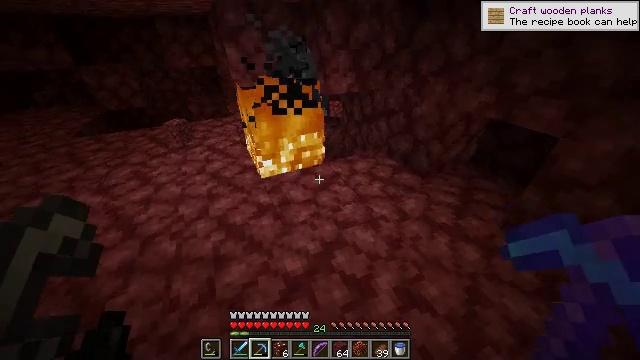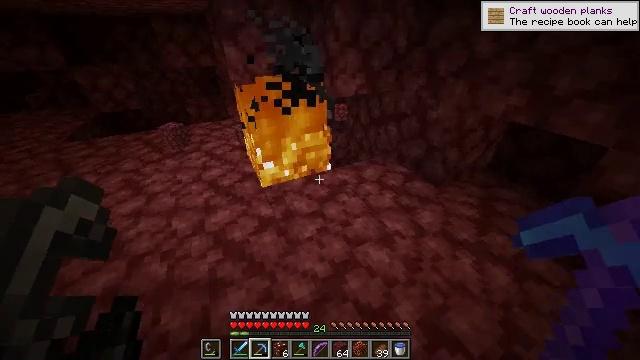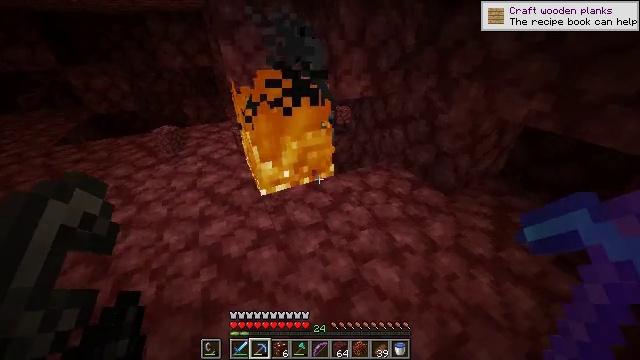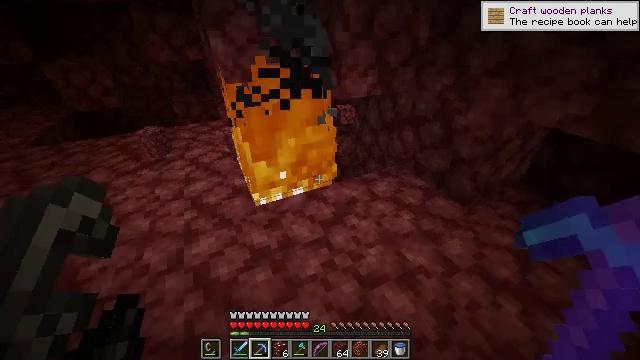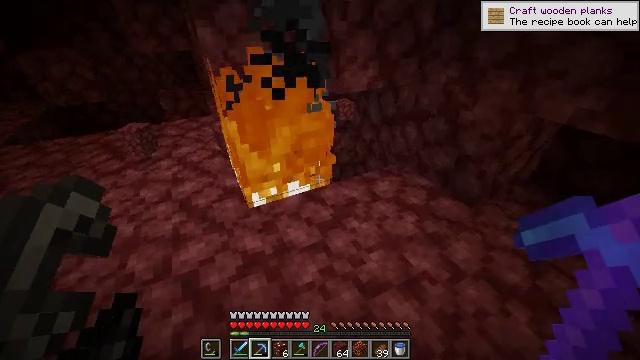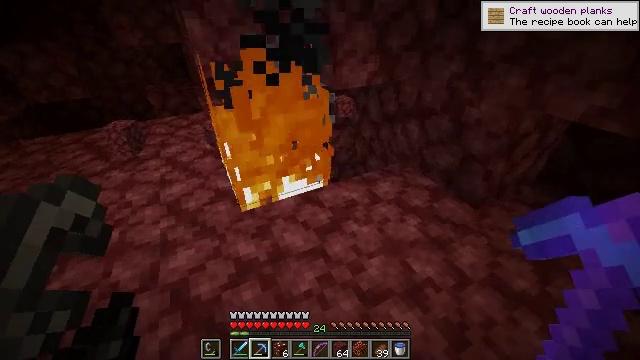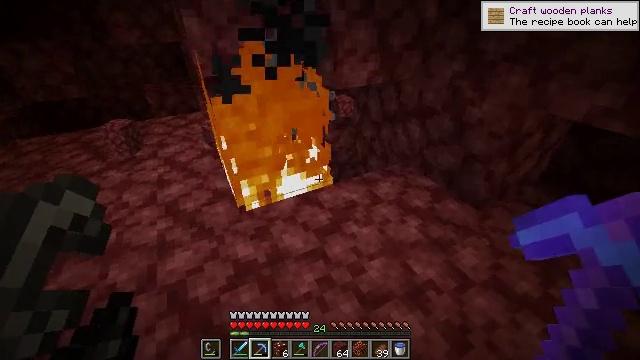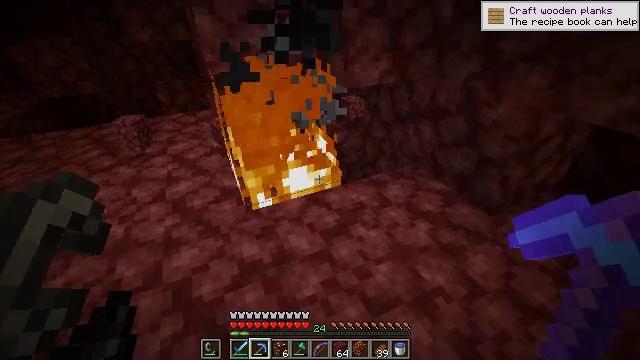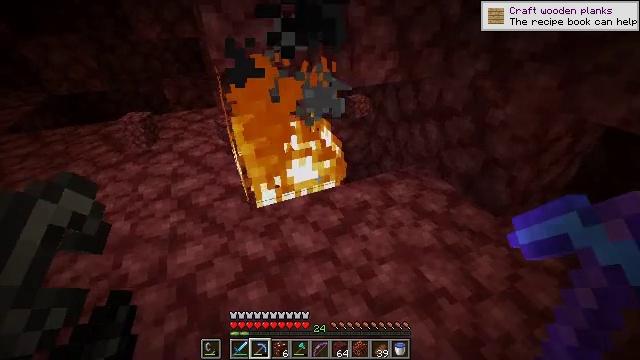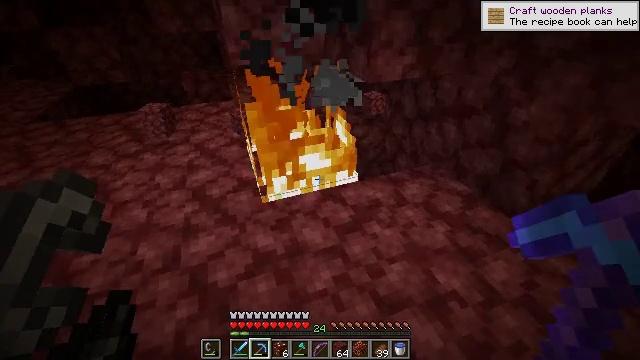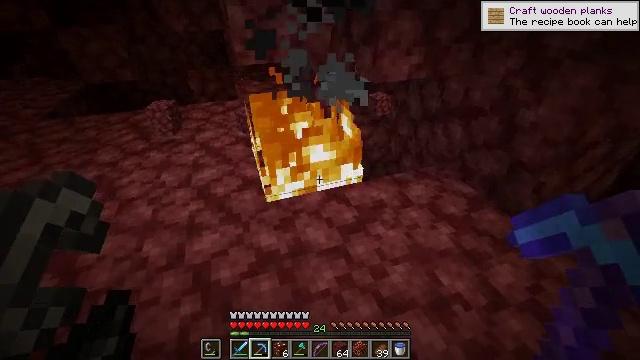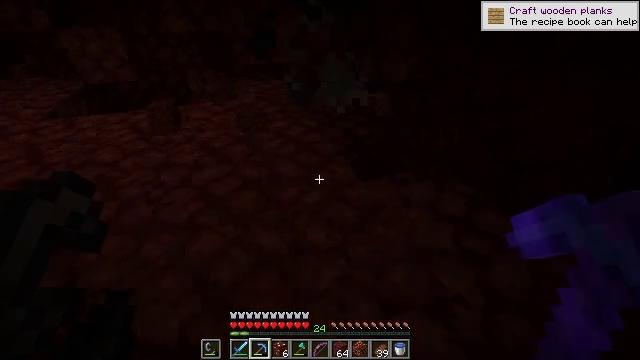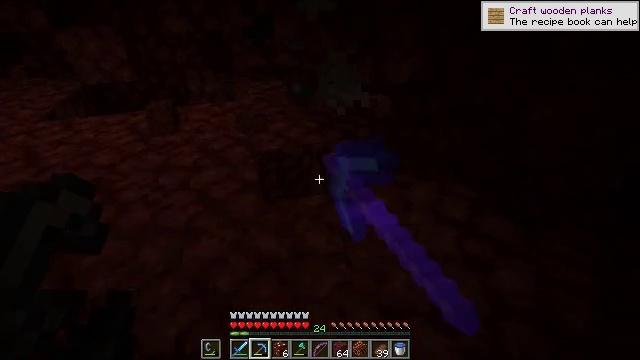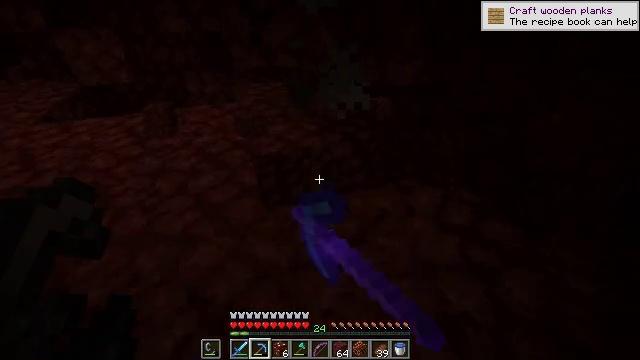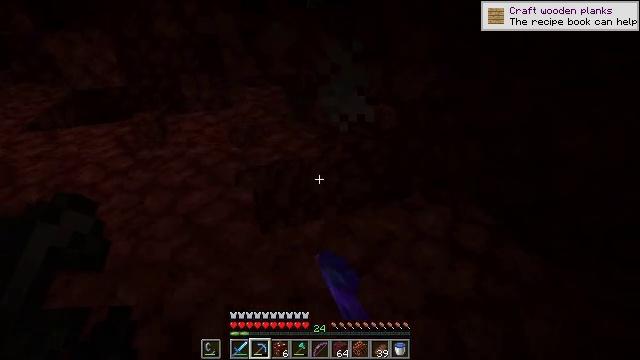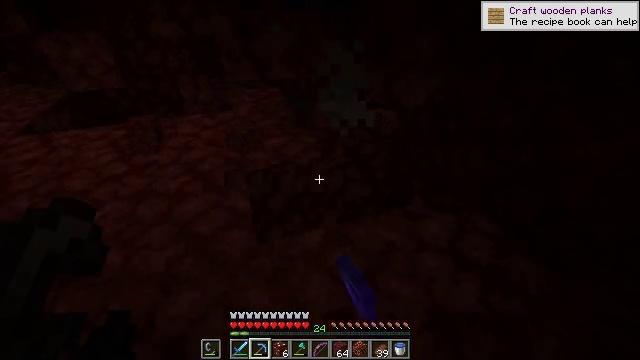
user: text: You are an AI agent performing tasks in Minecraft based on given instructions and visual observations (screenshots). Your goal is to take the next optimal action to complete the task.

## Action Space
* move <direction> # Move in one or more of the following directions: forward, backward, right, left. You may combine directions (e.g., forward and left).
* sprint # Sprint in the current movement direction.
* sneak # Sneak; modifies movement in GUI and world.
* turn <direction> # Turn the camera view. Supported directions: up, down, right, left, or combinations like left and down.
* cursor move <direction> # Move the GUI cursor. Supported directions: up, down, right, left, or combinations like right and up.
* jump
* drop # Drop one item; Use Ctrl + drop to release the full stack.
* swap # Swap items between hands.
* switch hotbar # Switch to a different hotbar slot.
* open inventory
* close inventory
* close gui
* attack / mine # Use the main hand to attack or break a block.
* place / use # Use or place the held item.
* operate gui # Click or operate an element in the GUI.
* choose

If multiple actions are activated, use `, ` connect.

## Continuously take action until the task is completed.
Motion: motion action
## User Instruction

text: Extinguish the fire.
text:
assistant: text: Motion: move forward, sprint
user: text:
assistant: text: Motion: sprint
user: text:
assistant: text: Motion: no_op
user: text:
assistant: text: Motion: no_op
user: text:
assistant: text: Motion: no_op
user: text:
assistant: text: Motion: no_op
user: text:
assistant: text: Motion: turn left
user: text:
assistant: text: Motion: turn left
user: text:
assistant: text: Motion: turn left
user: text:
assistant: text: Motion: turn left
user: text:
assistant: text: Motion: attack / mine
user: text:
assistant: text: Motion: move forward, attack / mine
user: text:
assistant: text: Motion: move forward
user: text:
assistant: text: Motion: move forward
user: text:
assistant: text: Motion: move forward
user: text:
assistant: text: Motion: no_op